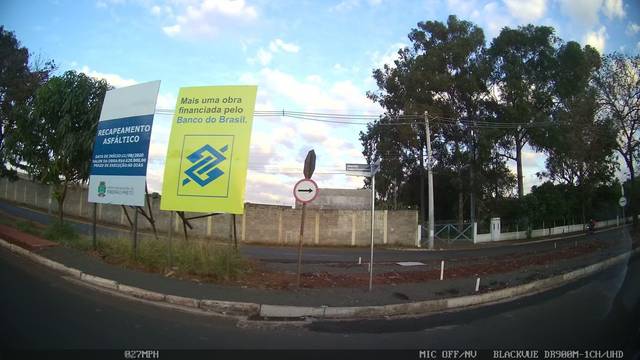
Region: Brazil
Coordinates: -21.153, -47.782